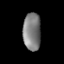
Tissue: lung
Cell type: Endothelial cells
Senescence score: 0.584
Nuclear area (px): 646
Mean DAPI intensity: 127.331